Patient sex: F
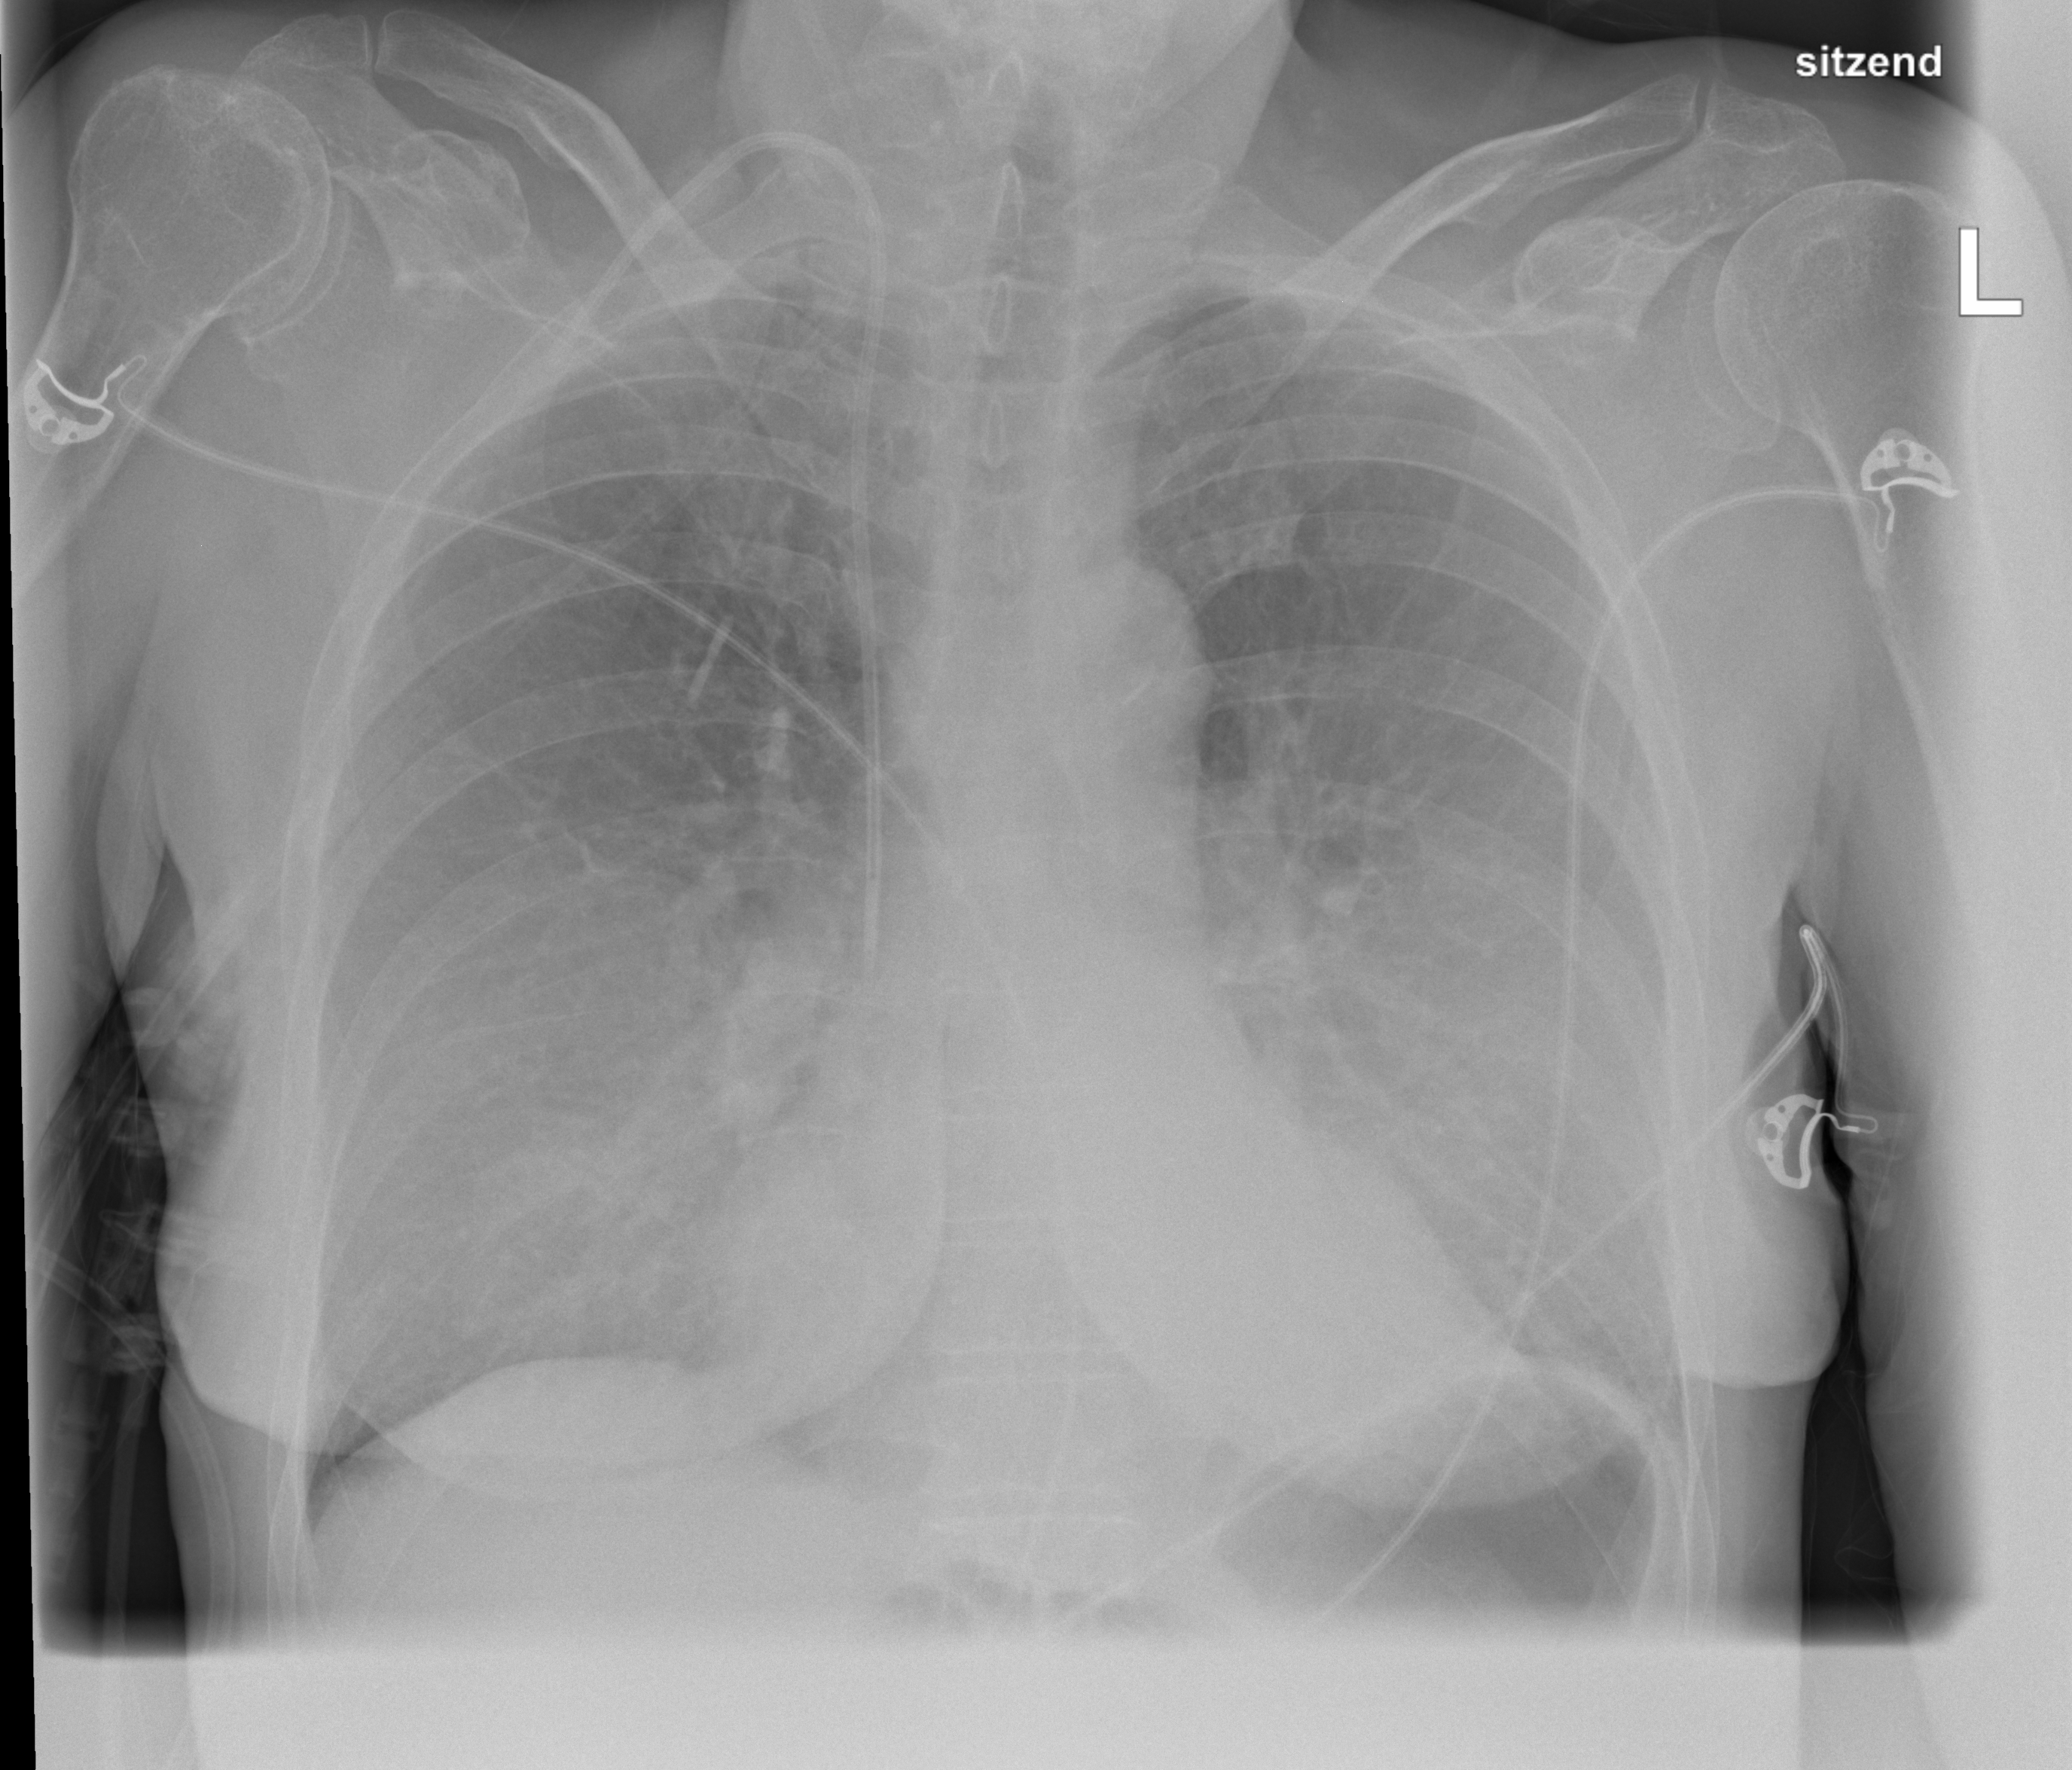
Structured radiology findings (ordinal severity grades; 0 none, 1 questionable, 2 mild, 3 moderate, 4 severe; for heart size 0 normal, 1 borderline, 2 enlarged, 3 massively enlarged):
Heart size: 0
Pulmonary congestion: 0
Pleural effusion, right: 0
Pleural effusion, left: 0
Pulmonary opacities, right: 0
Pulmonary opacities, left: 0
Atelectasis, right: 0
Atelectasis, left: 2